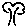
Label: tree